Question: Does anyone know why I get the following message:
"The selected views have no constraints. At build time explicit left, top, width, and height constraints will be generated for the view."

I'm using XCode 5 - Storyboard with AutoLayout turned on
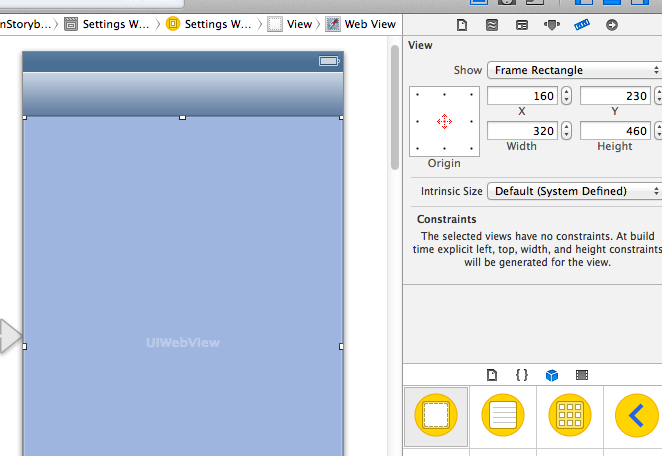
Answer: Found the solution!
Select the ViewController then from the XCode menu:
Editor --> Resolve Auto Layout issues --> Add missing constraints in View Controller